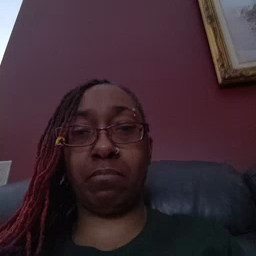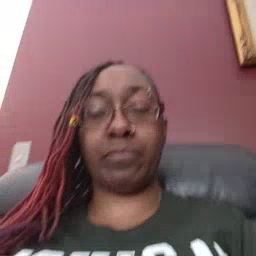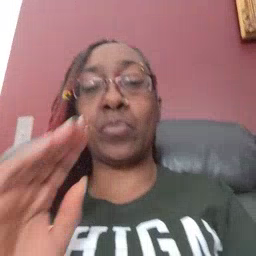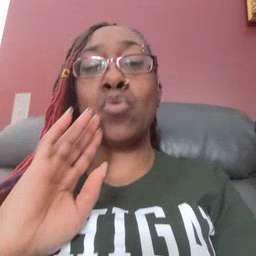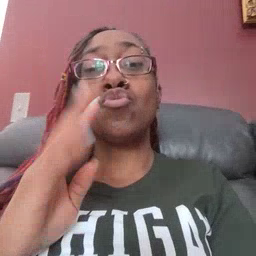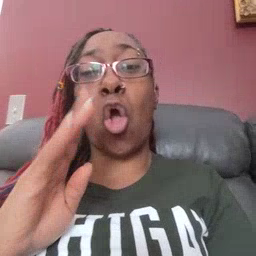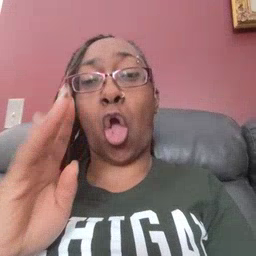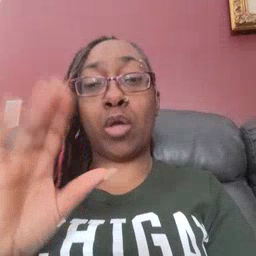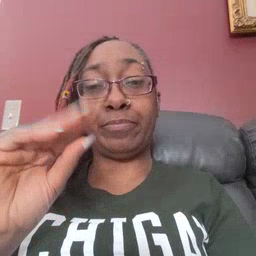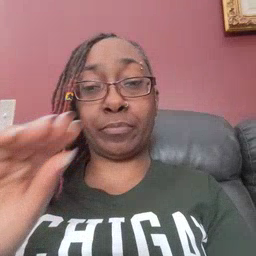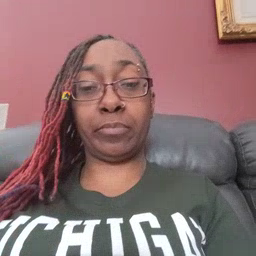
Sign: talk